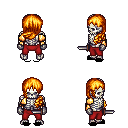
a pixel art fantasy rpg character, male body template, skeleton, gold arm armor, red pants, light blonde left-swept hairstyle, metal gloves, black slippers, dagger, four views (front, back, left, right), 2x2 character sprite sheet, small pixel art, hard edges, no anti-aliasing